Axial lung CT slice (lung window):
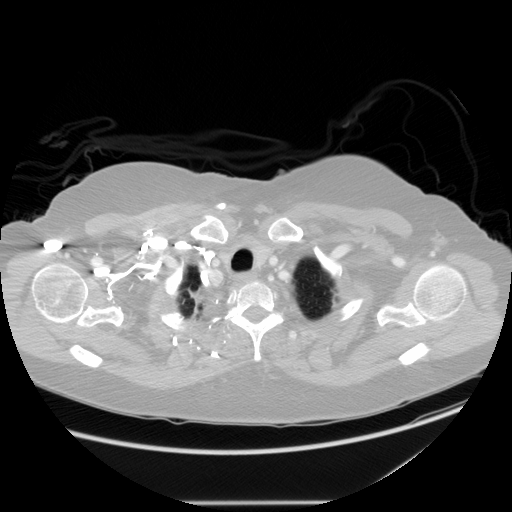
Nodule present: no